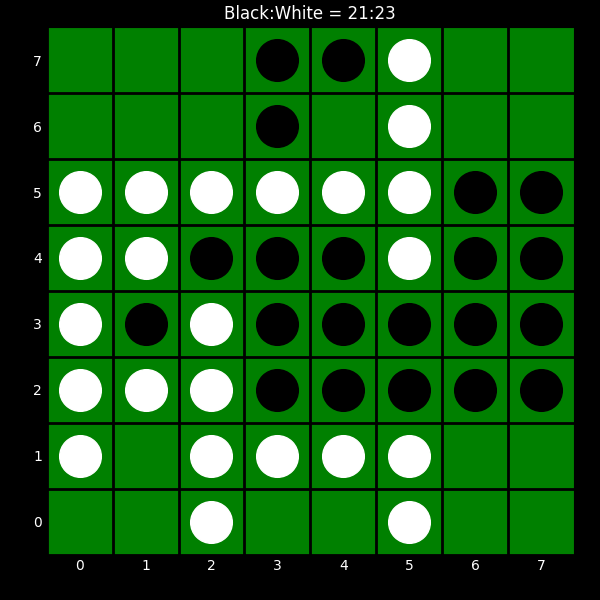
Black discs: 21
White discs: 23